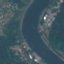
Land use / land cover: River